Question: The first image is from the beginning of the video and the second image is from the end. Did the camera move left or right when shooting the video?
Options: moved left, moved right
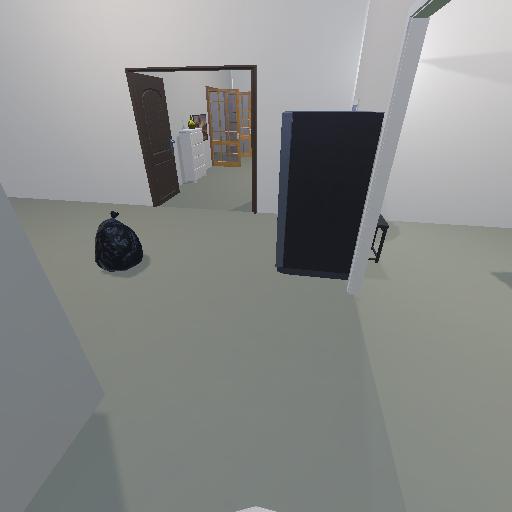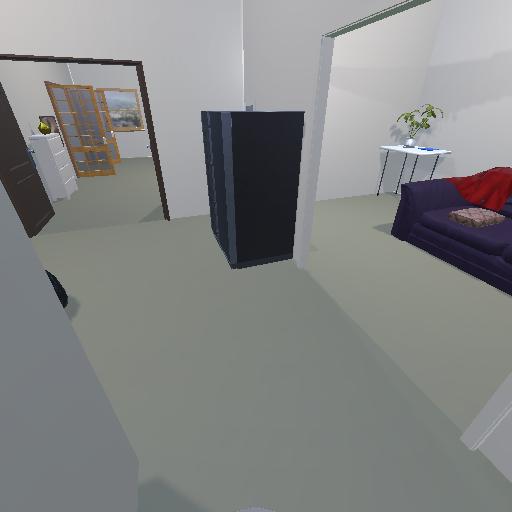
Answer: moved left